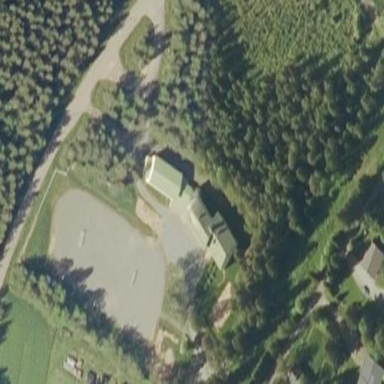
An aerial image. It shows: School building.